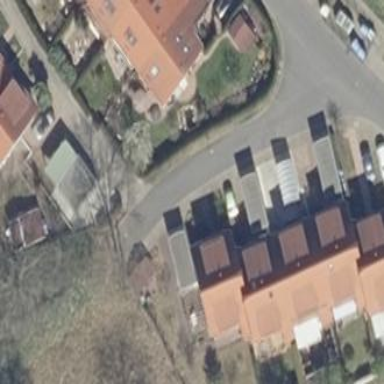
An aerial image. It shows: Terrace-style building with gabled roof.